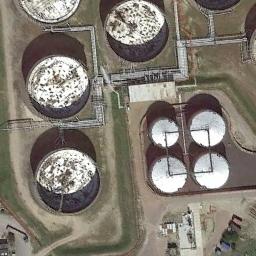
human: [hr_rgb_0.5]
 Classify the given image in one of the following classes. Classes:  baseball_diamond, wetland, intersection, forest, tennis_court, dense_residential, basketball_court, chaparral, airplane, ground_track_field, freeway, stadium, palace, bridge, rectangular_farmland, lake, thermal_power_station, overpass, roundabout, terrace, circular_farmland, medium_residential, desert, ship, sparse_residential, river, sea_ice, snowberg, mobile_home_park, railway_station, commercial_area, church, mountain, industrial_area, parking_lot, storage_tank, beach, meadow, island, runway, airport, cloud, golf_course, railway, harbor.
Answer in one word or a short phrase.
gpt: storage_tank